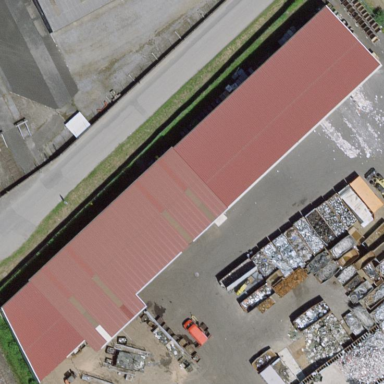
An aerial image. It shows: Industrial building.